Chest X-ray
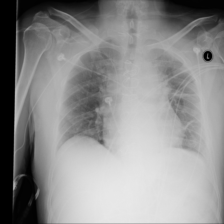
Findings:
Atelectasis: negative
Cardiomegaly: negative
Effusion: negative
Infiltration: negative
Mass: negative
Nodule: negative
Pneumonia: negative
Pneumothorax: negative
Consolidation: negative
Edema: negative
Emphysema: negative
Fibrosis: negative
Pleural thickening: negative
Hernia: negative